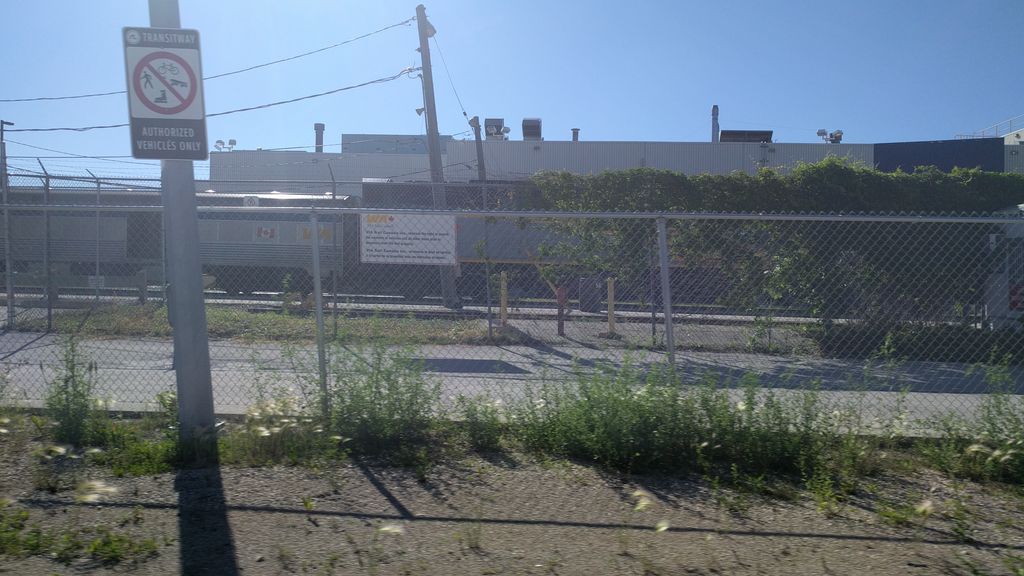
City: winnipeg